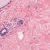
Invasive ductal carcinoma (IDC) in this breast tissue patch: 0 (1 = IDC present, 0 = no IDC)